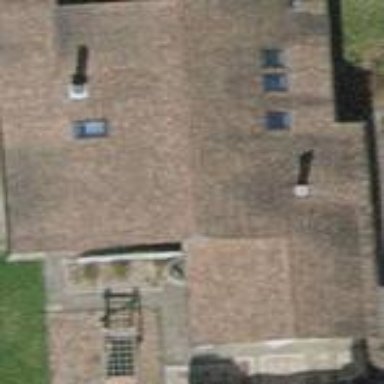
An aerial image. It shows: Building with tile roof.